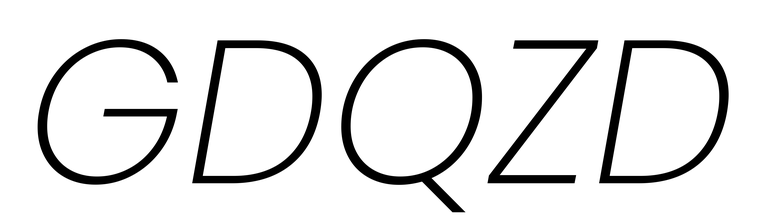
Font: Poppins-ExtraLightItalic